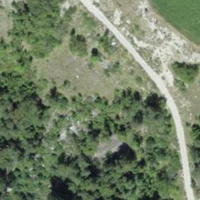
EUNIS habitat code: 50
Species observed at this site:
Prunus mahaleb